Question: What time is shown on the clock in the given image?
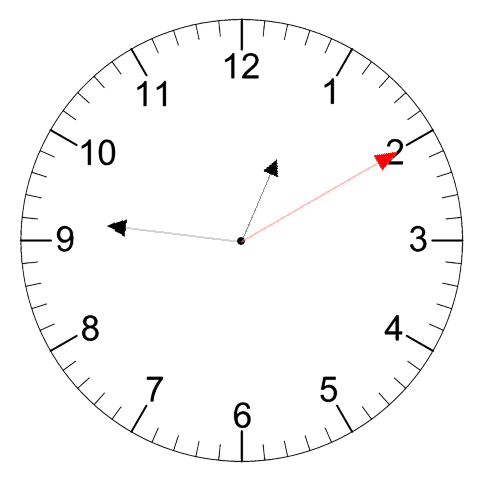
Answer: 12:46:10